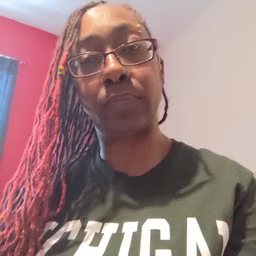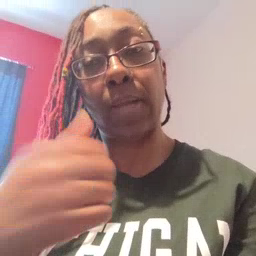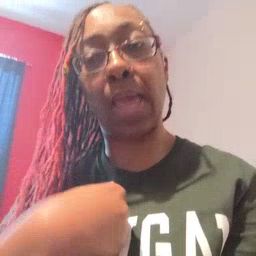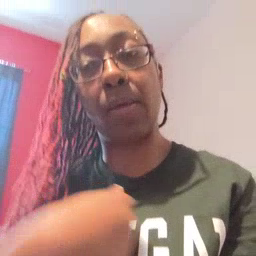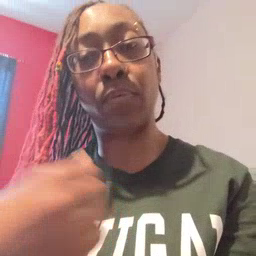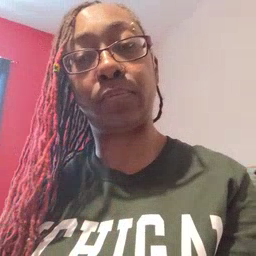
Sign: animal